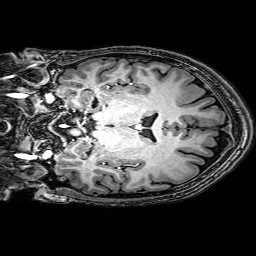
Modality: T1w
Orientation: coronal
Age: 22
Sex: male
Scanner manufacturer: philips
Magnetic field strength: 3 T
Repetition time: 0.009 s
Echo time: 0.0035 s